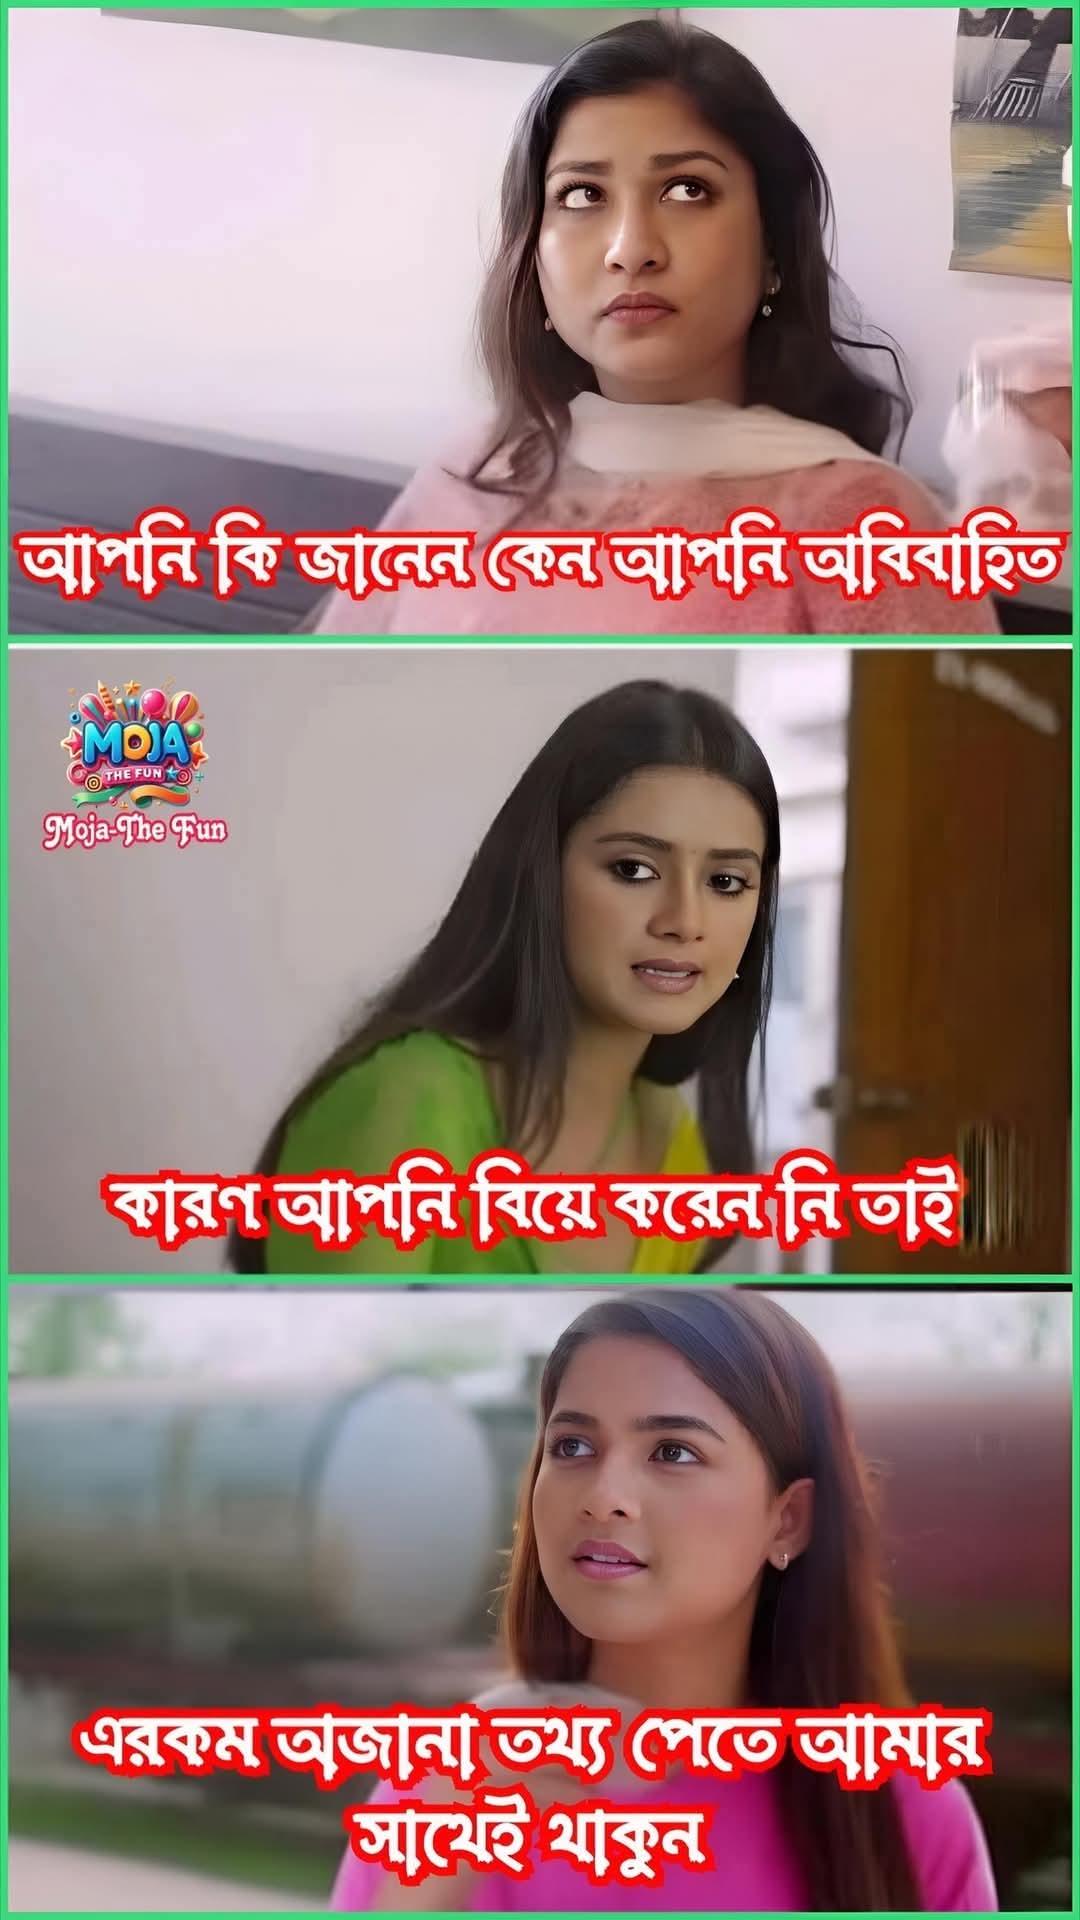
Text: আপনি কি জানেন কেন আপনি অবিবাহিত
কারণ আপনি বিয়ে করেন নি তাই
এরকম অজানা তথ্য পেতে আমার সাথেই থাকুন
Label: Non Hate